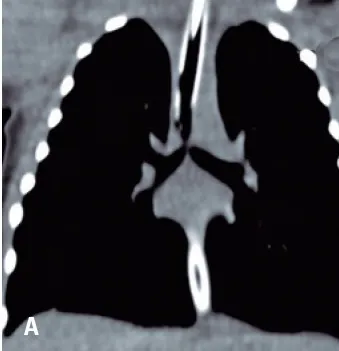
Coronal reconstruction of the pre-operative chest CT with the stenosis in the distal trachea, and ,carina.
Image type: radiology (ct)